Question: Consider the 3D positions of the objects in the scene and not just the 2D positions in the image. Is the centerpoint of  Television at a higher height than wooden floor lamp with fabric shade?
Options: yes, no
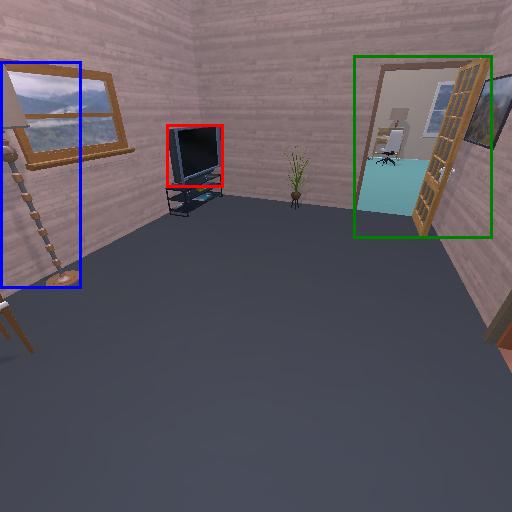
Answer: yes